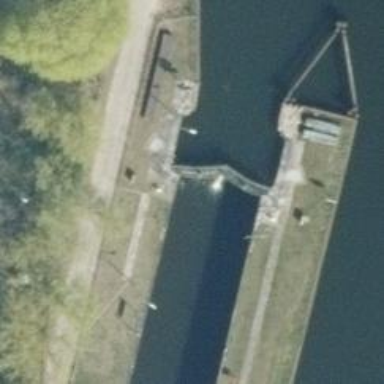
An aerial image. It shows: Lock gate along waterway.